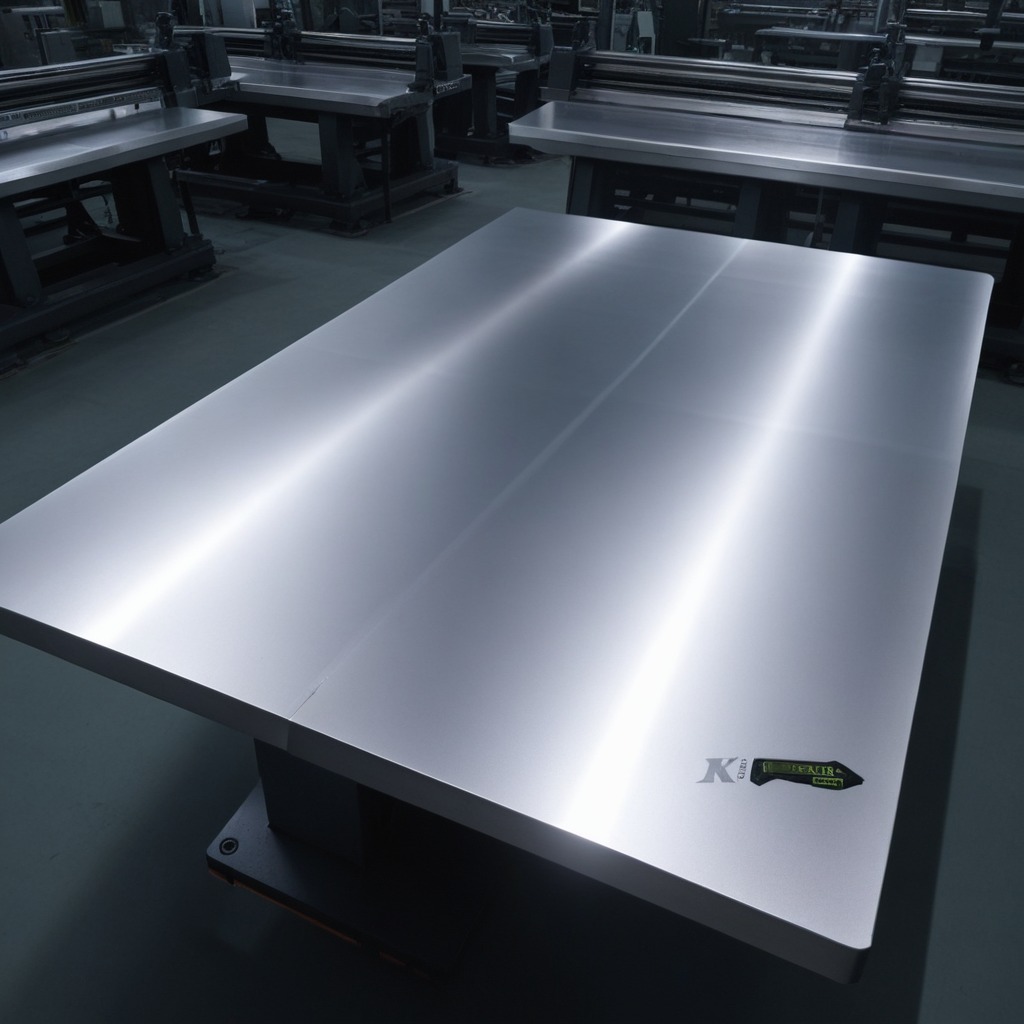
A utility knife is lying on the tabletop.